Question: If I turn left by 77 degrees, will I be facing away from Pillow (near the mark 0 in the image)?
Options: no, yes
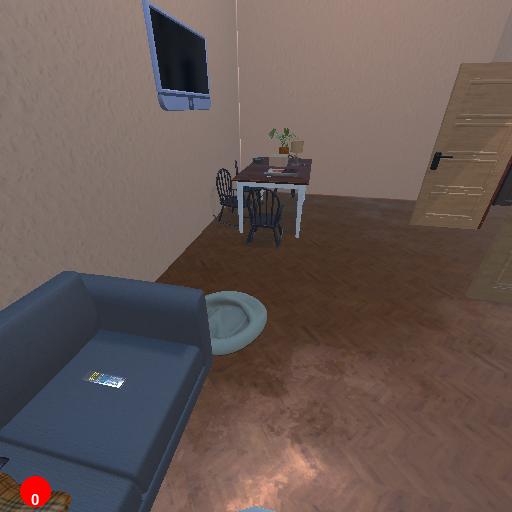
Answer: no